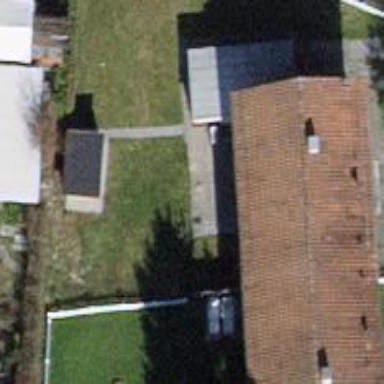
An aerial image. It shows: Building with tiled roof.